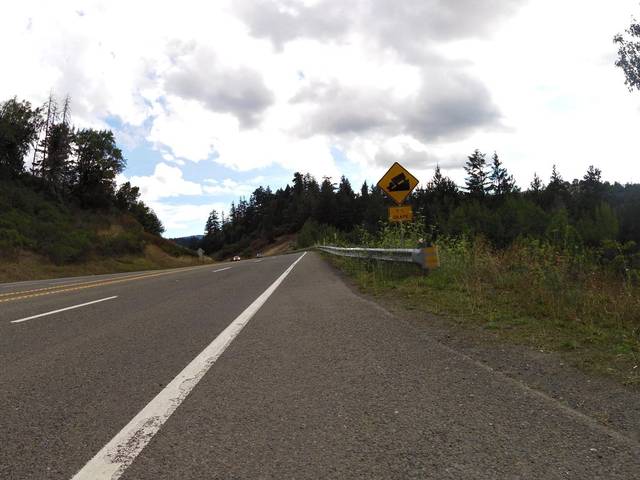
Region: United States
Coordinates: 40.083, -123.791